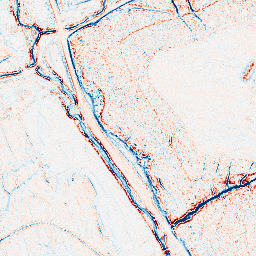
Category: edge_preserving
Decomposition family: anisotropic_diffusion
Decomposition parameters: iterations: 5
kappa: 100
gamma: 0.15
Upsampling method: lanczos
Upsampling parameters: scale: 8
Upsampling scale: 8